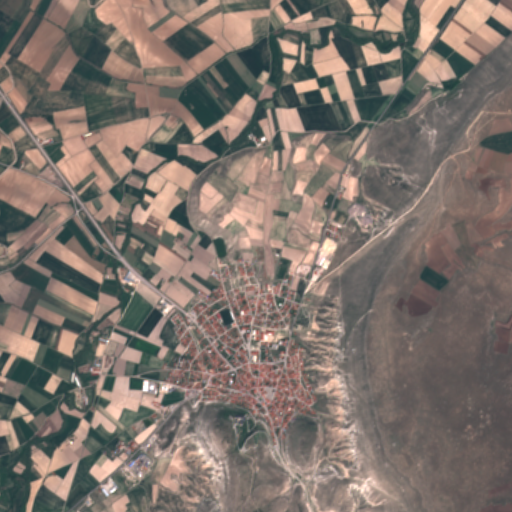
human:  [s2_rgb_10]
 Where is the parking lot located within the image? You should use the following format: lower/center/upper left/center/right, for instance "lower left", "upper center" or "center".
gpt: The parking lot is located in the lower center of the image.
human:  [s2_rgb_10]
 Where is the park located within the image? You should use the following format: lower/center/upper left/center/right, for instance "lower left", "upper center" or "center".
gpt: There is no park in the image.